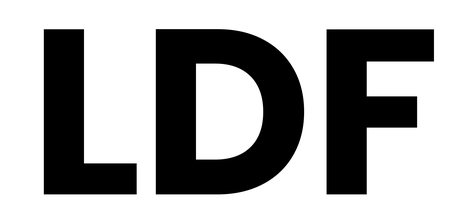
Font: Poppins-Bold